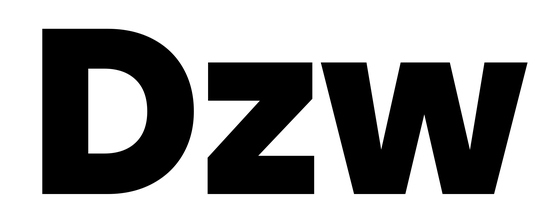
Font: Poppins-ExtraBold